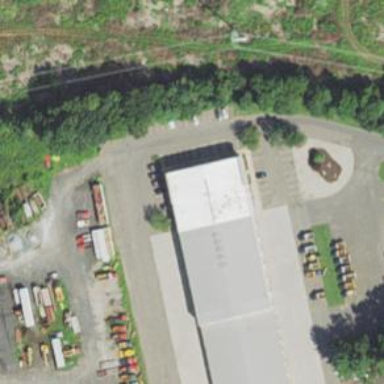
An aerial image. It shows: Warehouse.